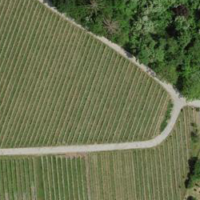
EUNIS habitat code: 52
Species observed at this site:
Campanula glomerata